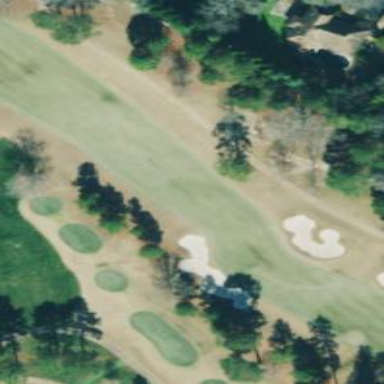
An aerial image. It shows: Golf fairway surrounded by grass.